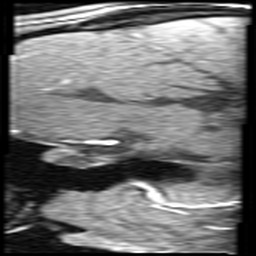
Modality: angio
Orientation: sagittal
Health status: ill
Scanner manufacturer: ge
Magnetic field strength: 1.5 T
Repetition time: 0.031 s
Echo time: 0.0035 s